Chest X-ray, PA view. Patient: 42 years old, sex F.
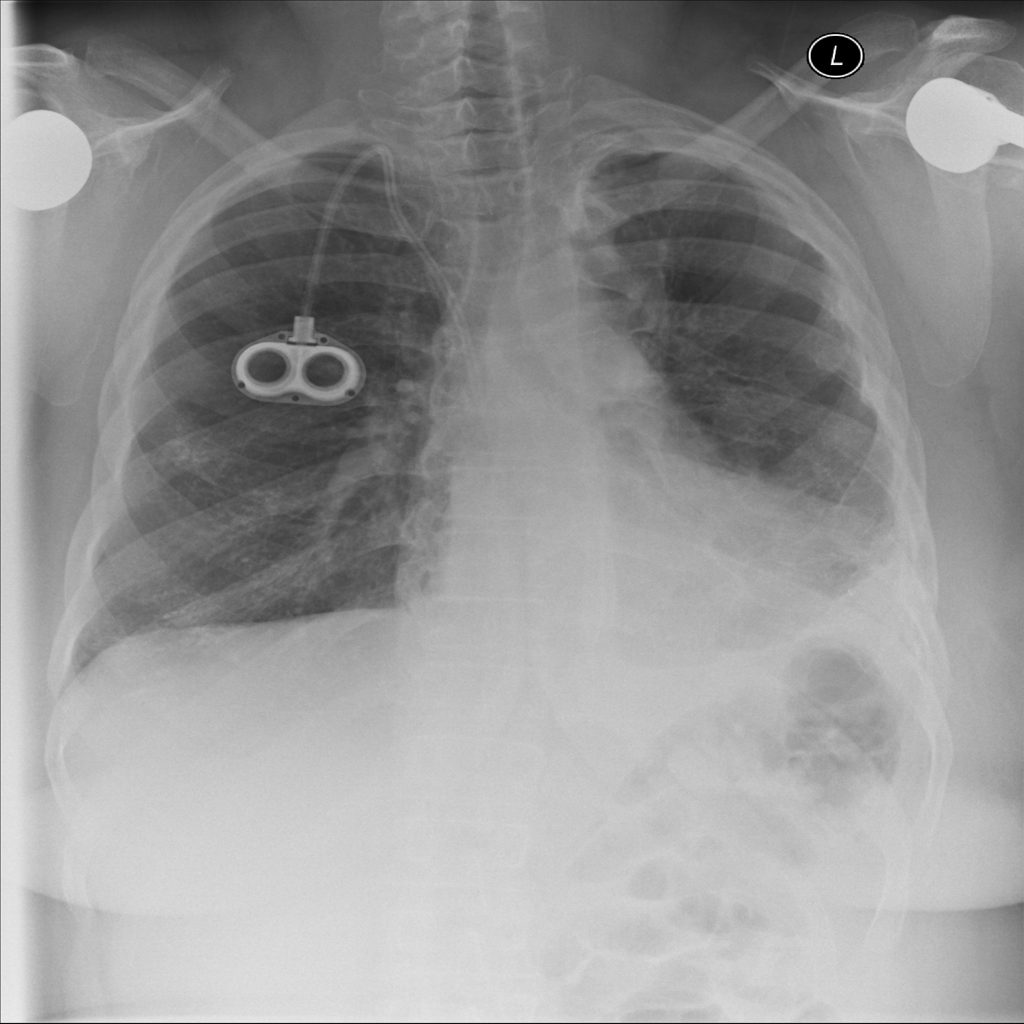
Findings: Pleural_Thickening